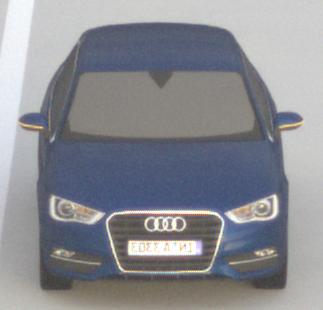
Make: Audi
Model: A3 1.2 TFSI
Detailed model: A3 (8V)
Model produced from: 2013/02
Model produced until: 2014/05
Doors: 3
Color: blue
Road condition: dry road
Daytime: sunrise or sunset
Contrast: low contrast